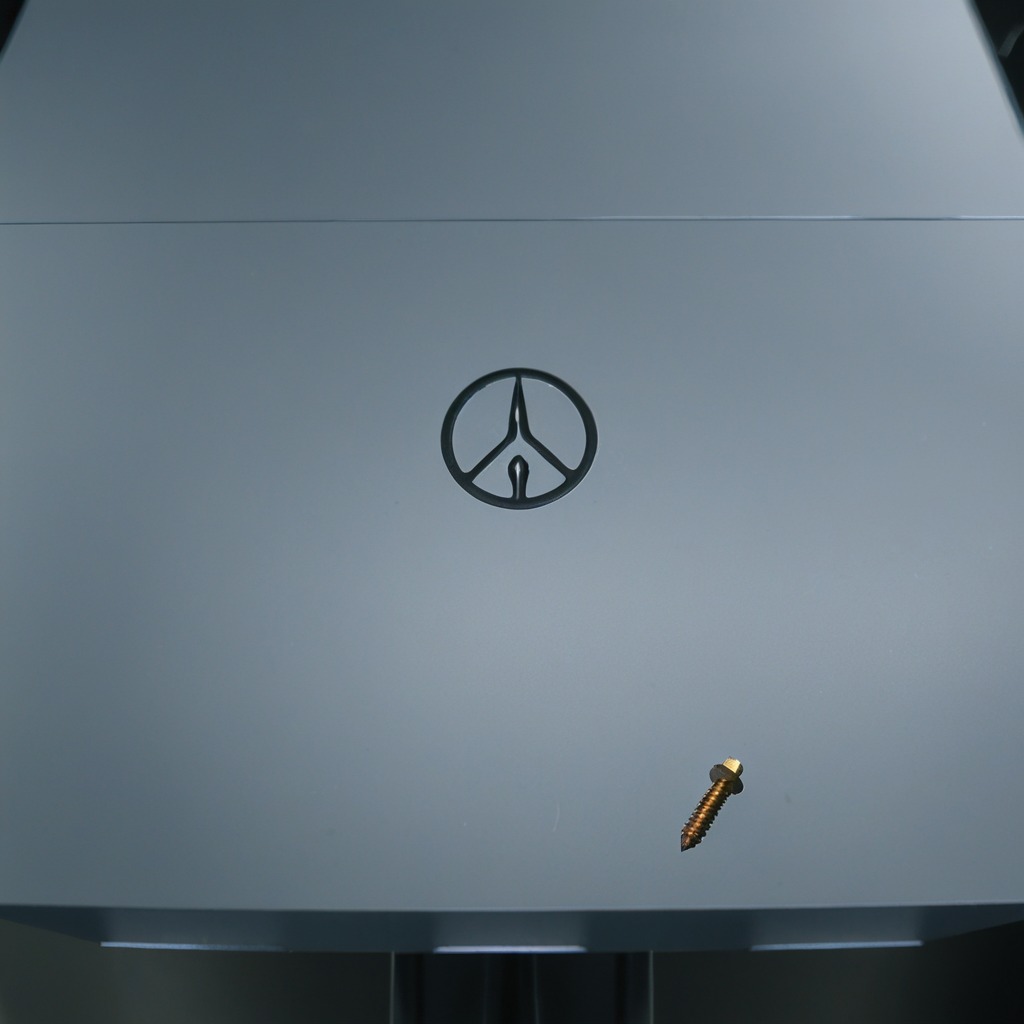
A metal screw lying on the toolbox surface in an airplane hangar workshop 8K